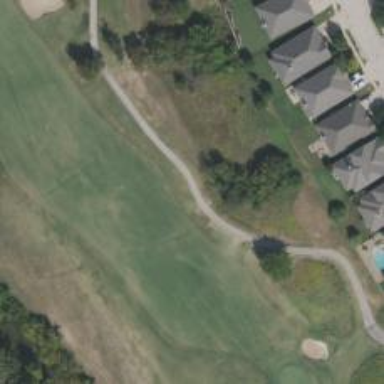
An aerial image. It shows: Service road used as golf cart path.